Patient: sex M, age 61
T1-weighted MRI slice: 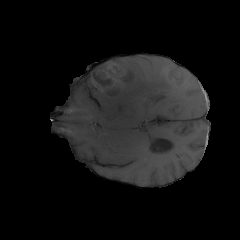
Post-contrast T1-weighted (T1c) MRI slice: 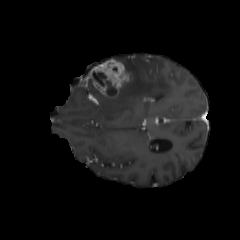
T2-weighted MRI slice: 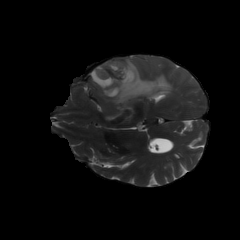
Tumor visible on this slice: yes
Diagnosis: Glioblastoma, IDH-wildtype
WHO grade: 4